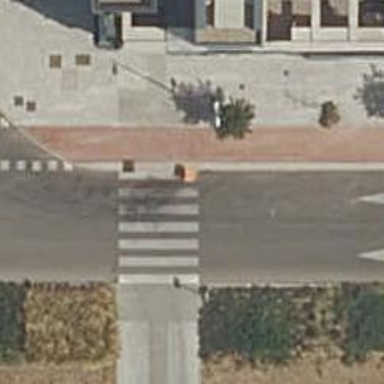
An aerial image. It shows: Uncontrolled crossing on the road.